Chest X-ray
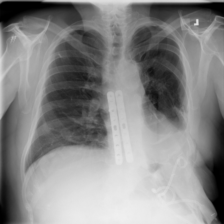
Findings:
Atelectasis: negative
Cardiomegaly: negative
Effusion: negative
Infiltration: negative
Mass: negative
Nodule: negative
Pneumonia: negative
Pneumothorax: negative
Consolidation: negative
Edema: negative
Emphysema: negative
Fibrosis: negative
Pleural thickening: negative
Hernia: negative